Question: Just a small thing.
One class is showing up with a browny-red:

colour. Hex: 993300.
Looking in 'settings>Editor>Colors & Fonts>File Status' - I see that its defined as "Unknown".
Not sure what this means. Doesn't seem to be causing any issues.
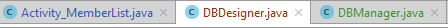
Answer: The color difference is because you're using VCS (in my Android Studio, it's because of git). The browny-red color is a sign that the class is not yet added to the git. After you add it to the git (via 'git add' command), the color will be changed to green.